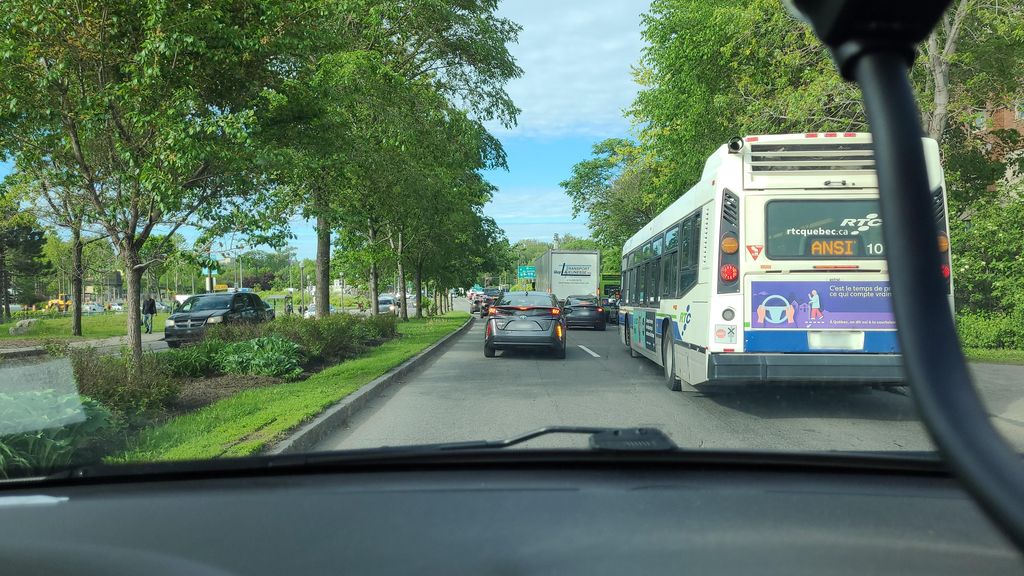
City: quebec_city